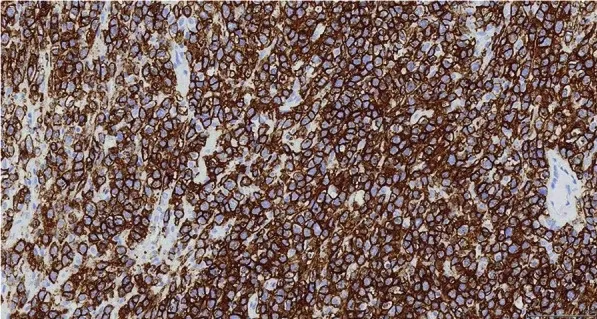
CD20 IHC 200x. Diffuse membranous staining for CD20, consistent with B-cell origin.
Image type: pathology (immunostaining)